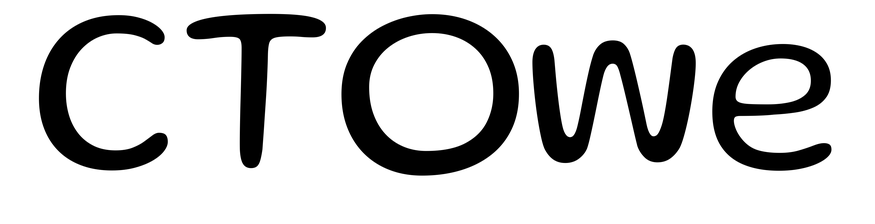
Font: Gluten_Light